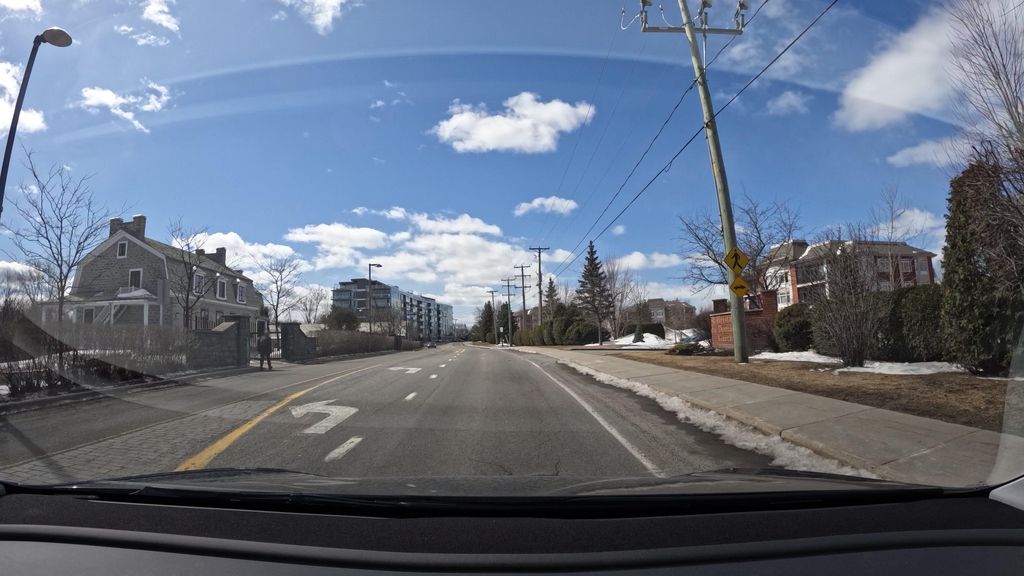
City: montreal